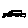
Label: car